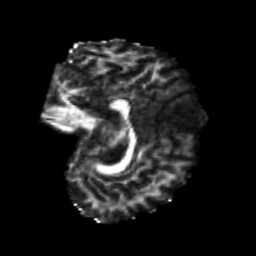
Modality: FA
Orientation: sagittal
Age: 20
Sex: female
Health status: healthy
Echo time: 0.074 s